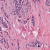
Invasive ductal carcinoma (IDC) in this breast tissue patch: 1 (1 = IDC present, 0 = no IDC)